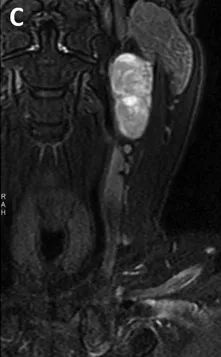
Magnetic resonance imaging (MRI) neurogram demonstrated a larger 4.6 x 3.2 x 2.5 cm mass deep to the left sternocleidomastoid muscle just below the angle of the mandible.
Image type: radiology (mri)